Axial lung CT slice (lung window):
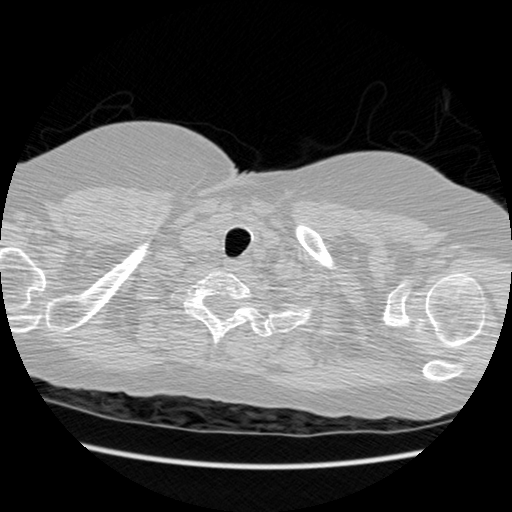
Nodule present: no